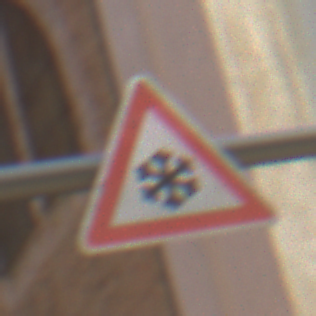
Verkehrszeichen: SchneeOderEisglaette
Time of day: MorningAfternoon
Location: Outdoor (Urban)
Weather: Clear
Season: NotSpecified
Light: Natural